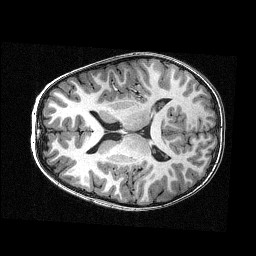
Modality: T1w
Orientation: axial
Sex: male
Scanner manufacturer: siemens
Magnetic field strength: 3 T
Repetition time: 2.3 s
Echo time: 0.00336 s